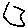
Label: hexagon